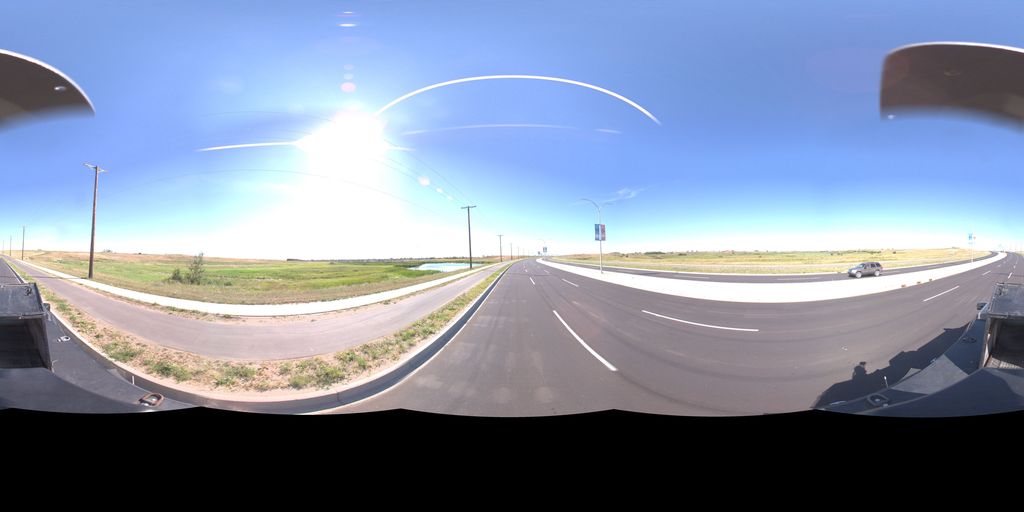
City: saskatoon